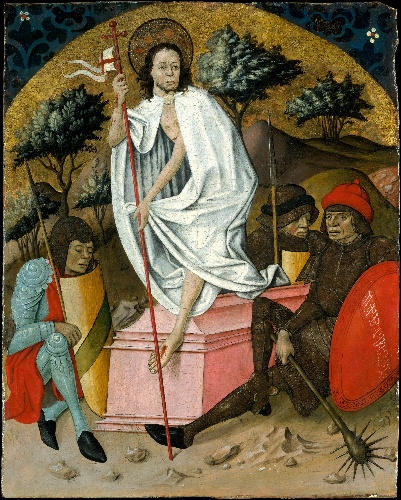
Title: The Resurrection
Artist: Spanish (Aragonese) Painter
Artist bio: mid-15th century
Object type: Painting
Classification: Paintings
Medium: Oil and silver on wood, gold ground
Dimensions: 31 x 24 7/8 in. (78.7 x 63.2 cm)
Department: European Paintings
Credit line: The Jack and Belle Linsky Collection, 1982
Accession year: 1982
Repository: Metropolitan Museum of Art, New York, NY
Tags: Soldiers|Shields|Resurrection|Christ